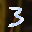
Label: 3